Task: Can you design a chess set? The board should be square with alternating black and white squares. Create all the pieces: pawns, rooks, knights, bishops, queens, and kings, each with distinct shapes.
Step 80:
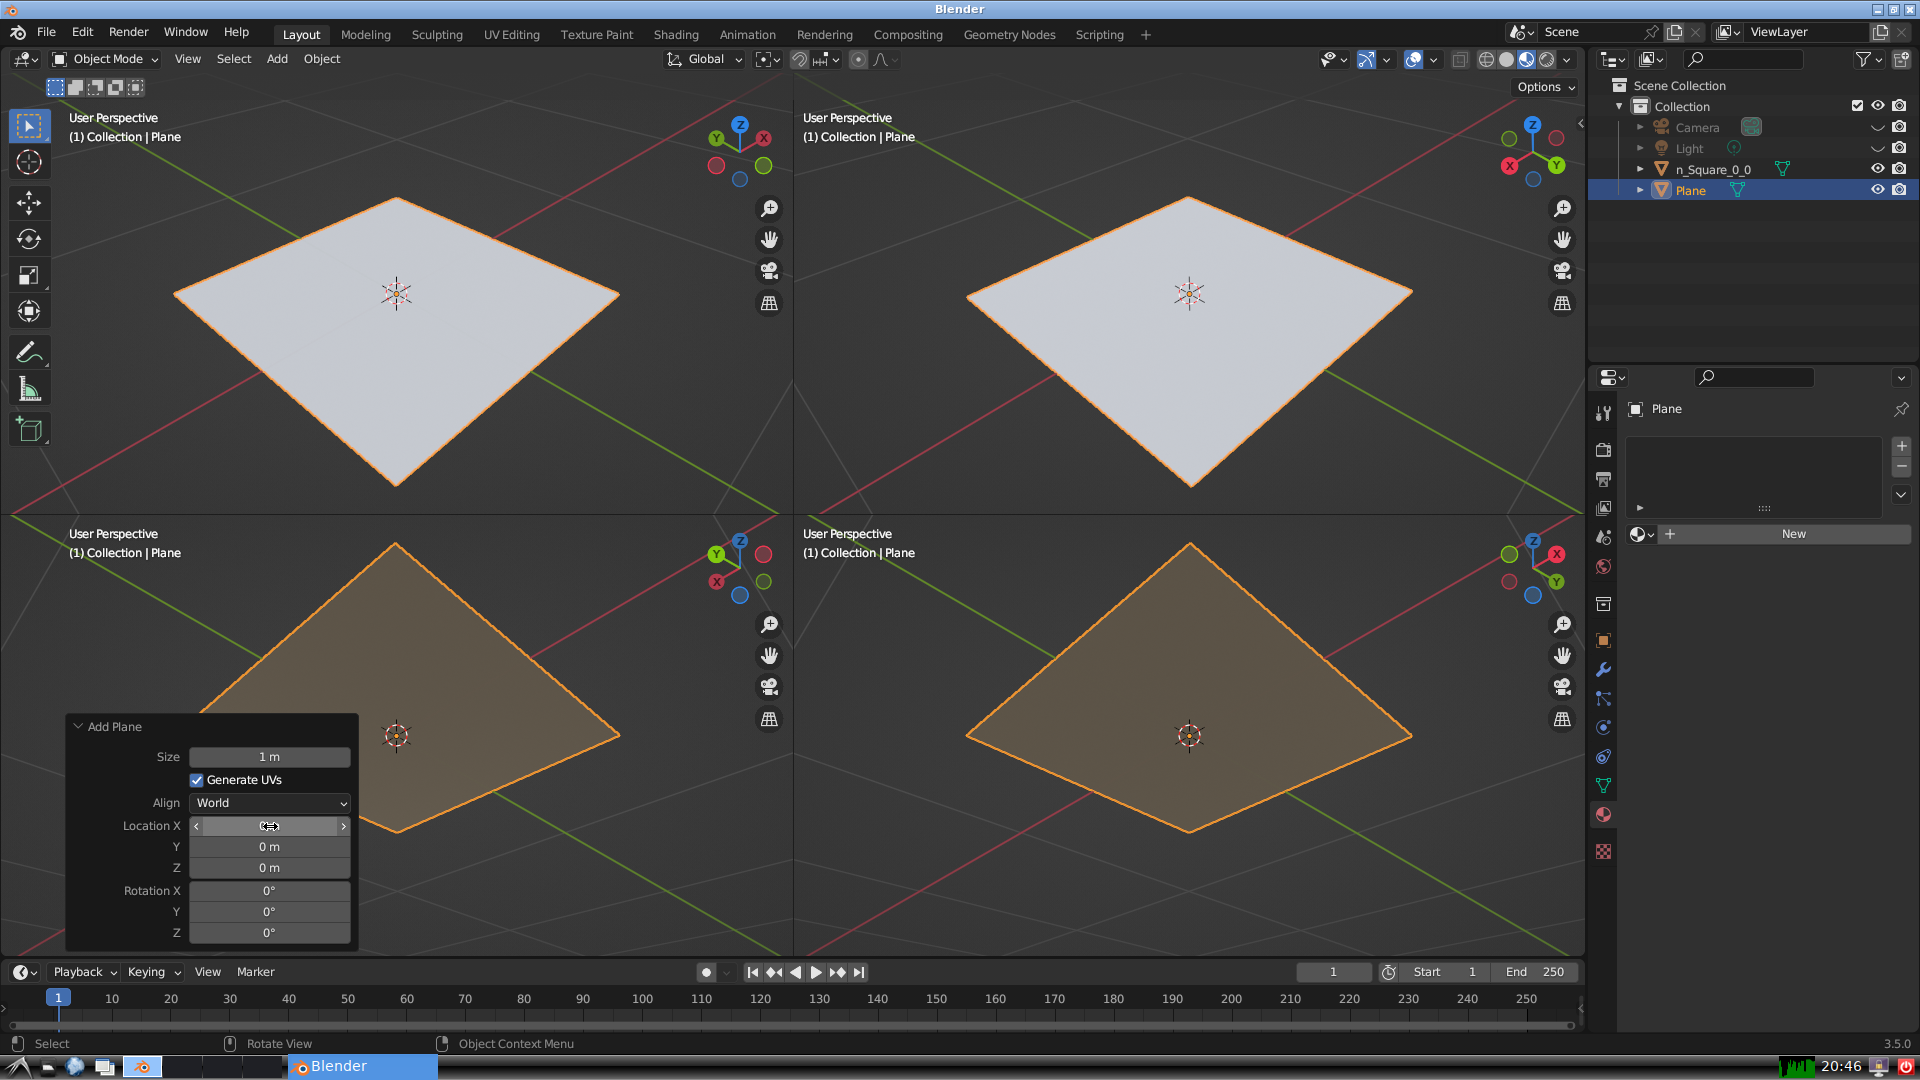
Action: click: no